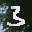
Label: 3